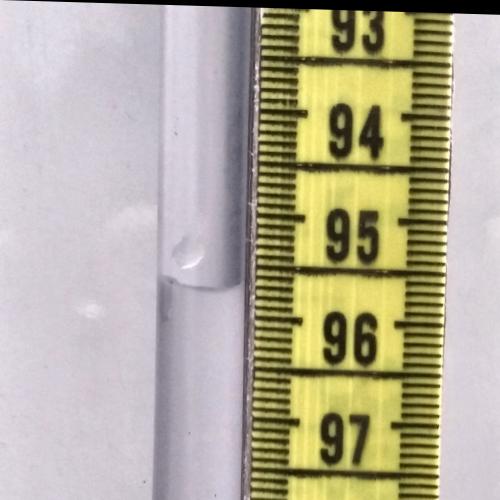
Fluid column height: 95.7 cm